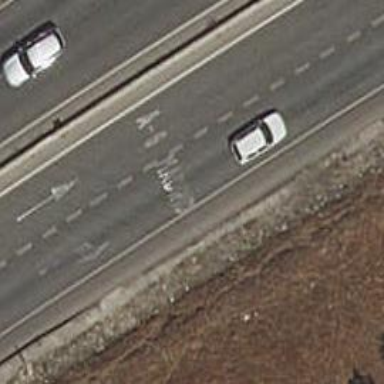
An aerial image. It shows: Trunk highway designated for motor vehicles.